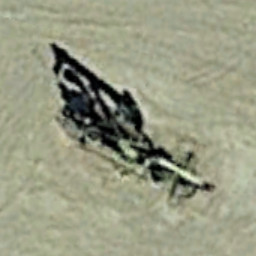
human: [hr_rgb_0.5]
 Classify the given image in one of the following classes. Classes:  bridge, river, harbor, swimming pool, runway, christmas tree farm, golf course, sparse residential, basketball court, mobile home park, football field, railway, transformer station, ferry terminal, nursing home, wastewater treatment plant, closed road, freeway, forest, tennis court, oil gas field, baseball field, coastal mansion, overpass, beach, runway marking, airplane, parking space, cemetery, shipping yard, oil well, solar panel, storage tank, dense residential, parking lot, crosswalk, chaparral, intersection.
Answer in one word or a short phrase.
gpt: oil well